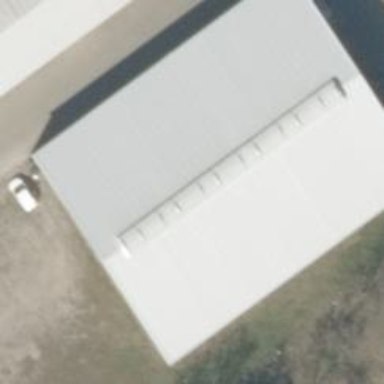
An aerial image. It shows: Industrial building.